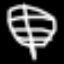
Label: leaf